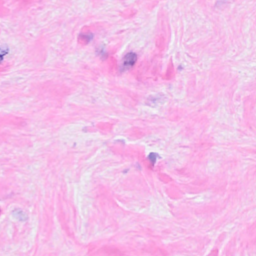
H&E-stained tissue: Breast